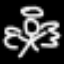
Label: angel